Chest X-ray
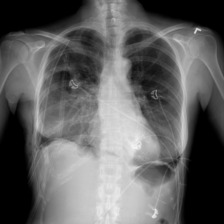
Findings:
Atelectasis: negative
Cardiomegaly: negative
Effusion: negative
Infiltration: negative
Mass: negative
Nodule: negative
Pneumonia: negative
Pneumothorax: negative
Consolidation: negative
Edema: negative
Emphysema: negative
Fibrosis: negative
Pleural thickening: negative
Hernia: negative